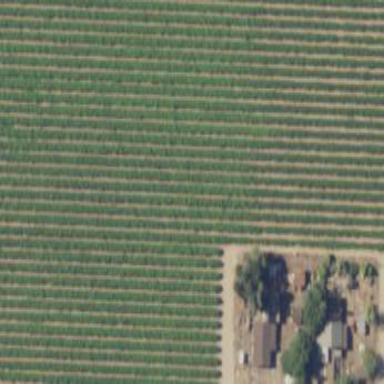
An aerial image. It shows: Almond orchard with rows of almond trees.